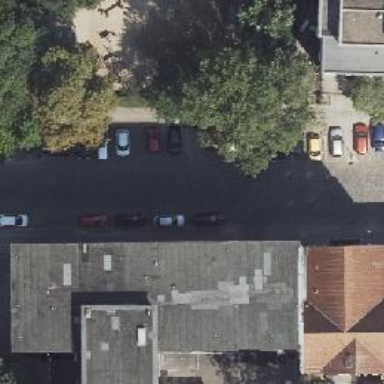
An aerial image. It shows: Living street with parking lanes on both sides.